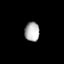
Tissue: lung
Cell type: Endothelial cells
Senescence score: 0.6763
Nuclear area (px): 275
Mean DAPI intensity: 179.895